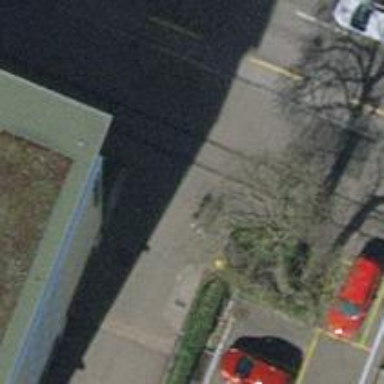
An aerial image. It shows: Post box is visible.